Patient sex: F
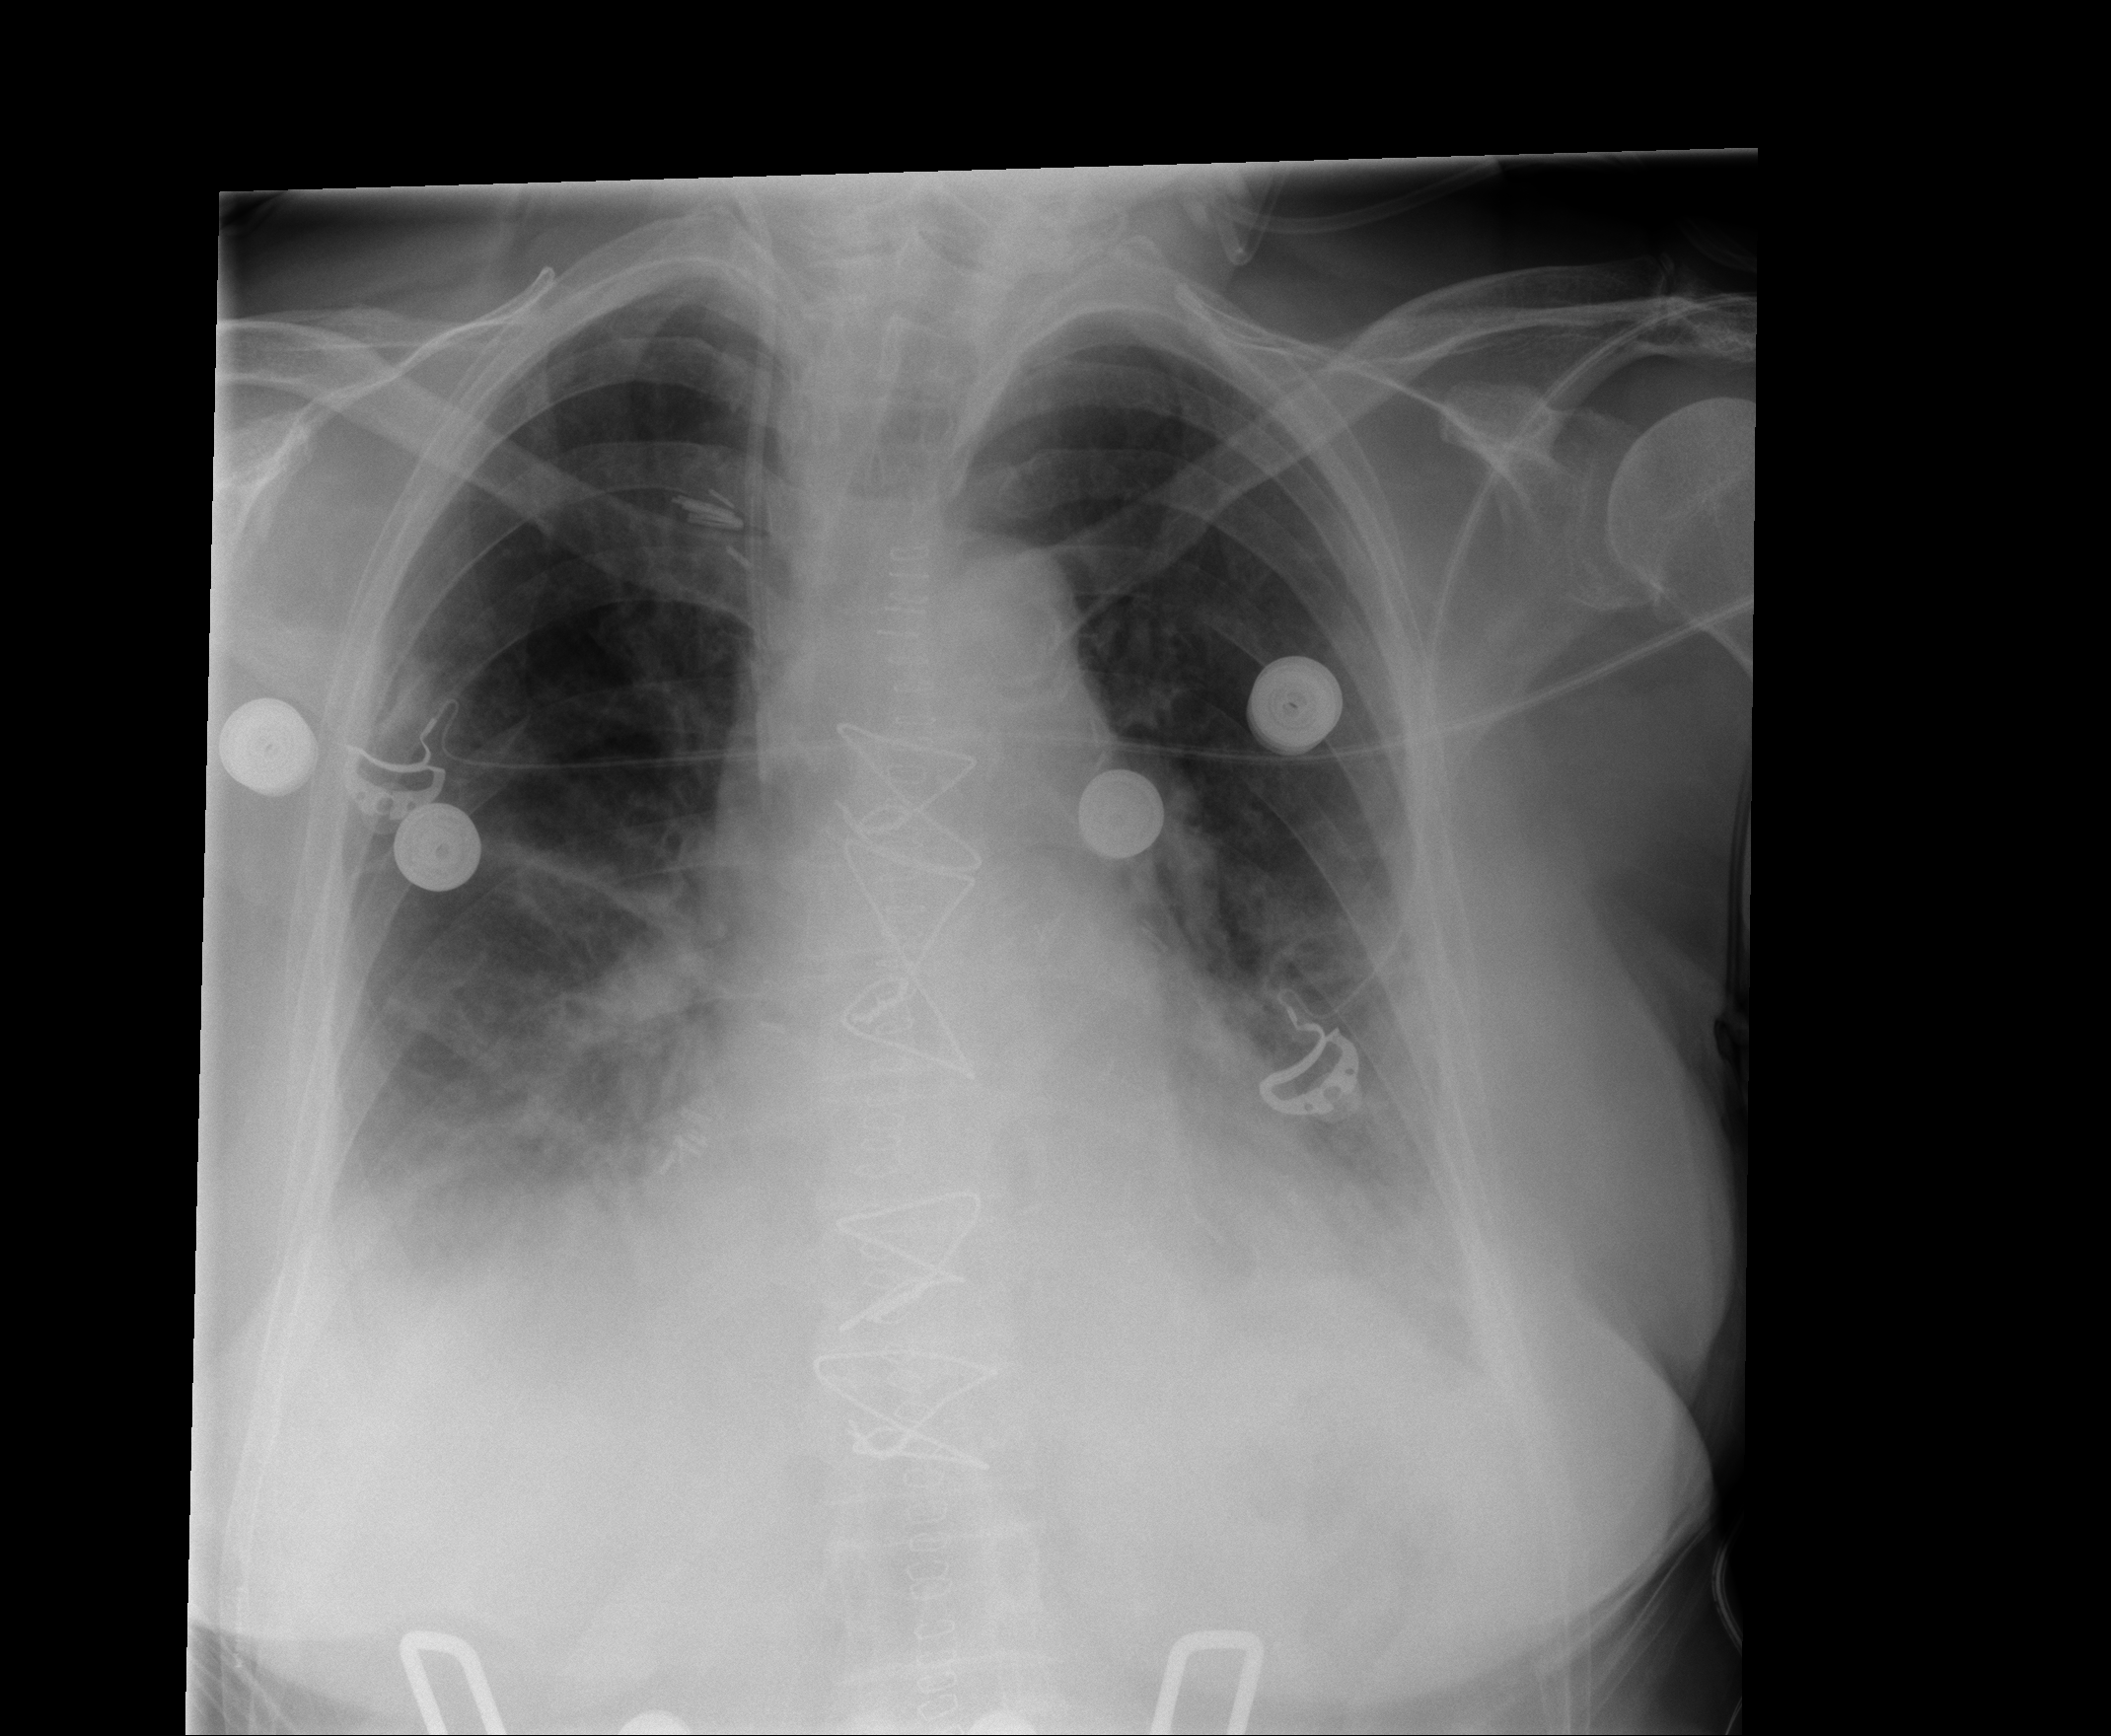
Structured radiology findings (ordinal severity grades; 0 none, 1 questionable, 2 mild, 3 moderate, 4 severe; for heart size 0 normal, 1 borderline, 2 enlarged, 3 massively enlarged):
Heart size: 1
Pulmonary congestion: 2
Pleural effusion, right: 2
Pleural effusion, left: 2
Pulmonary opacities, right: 2
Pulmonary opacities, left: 2
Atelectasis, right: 2
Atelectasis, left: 2